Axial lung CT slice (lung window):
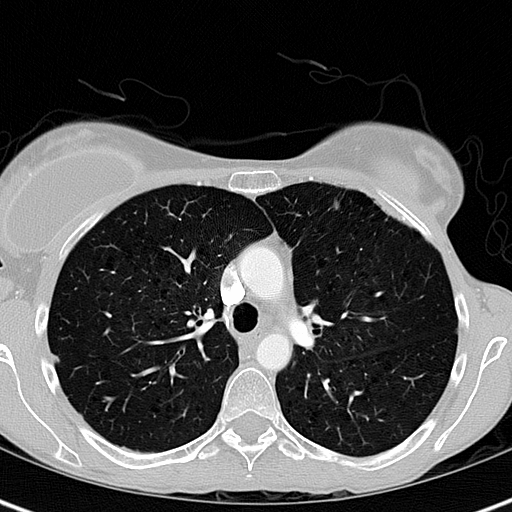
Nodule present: no